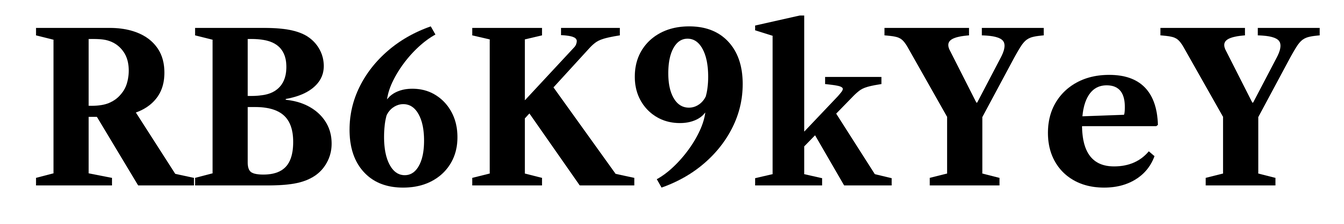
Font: LibreCaslonText_Bold